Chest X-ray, AP view. Patient: 74 years old, sex F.
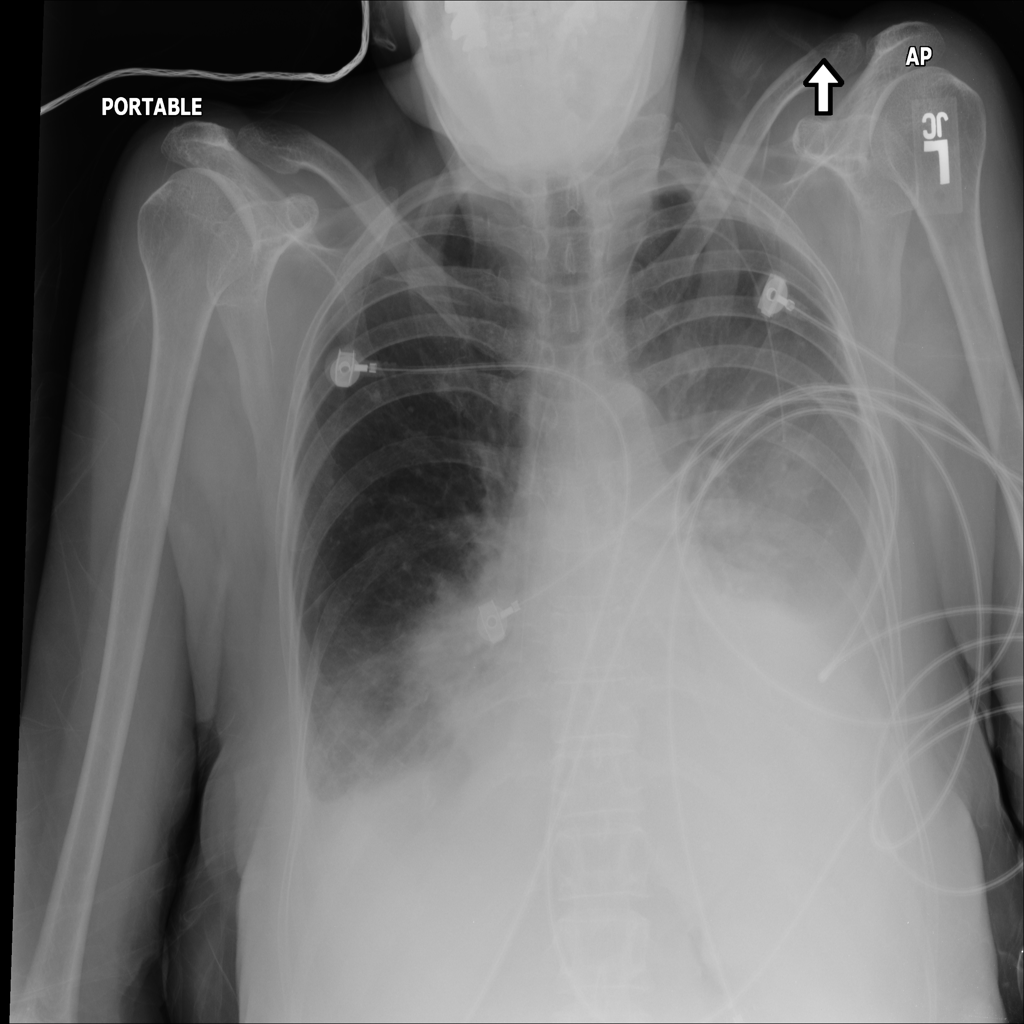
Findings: No Finding